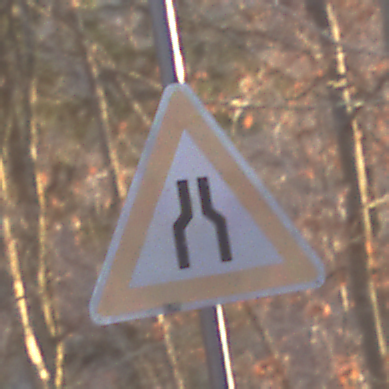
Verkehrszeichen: VerengteFahrbahn
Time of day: SunriseSunset
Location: Outdoor (Nature)
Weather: Clear
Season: Autumn
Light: Natural